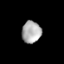
Tissue: lung
Cell type: T cells
Senescence score: 0.1804
Nuclear area (px): 415
Mean DAPI intensity: 172.665